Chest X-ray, PA view. Patient: 61 years old, sex F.
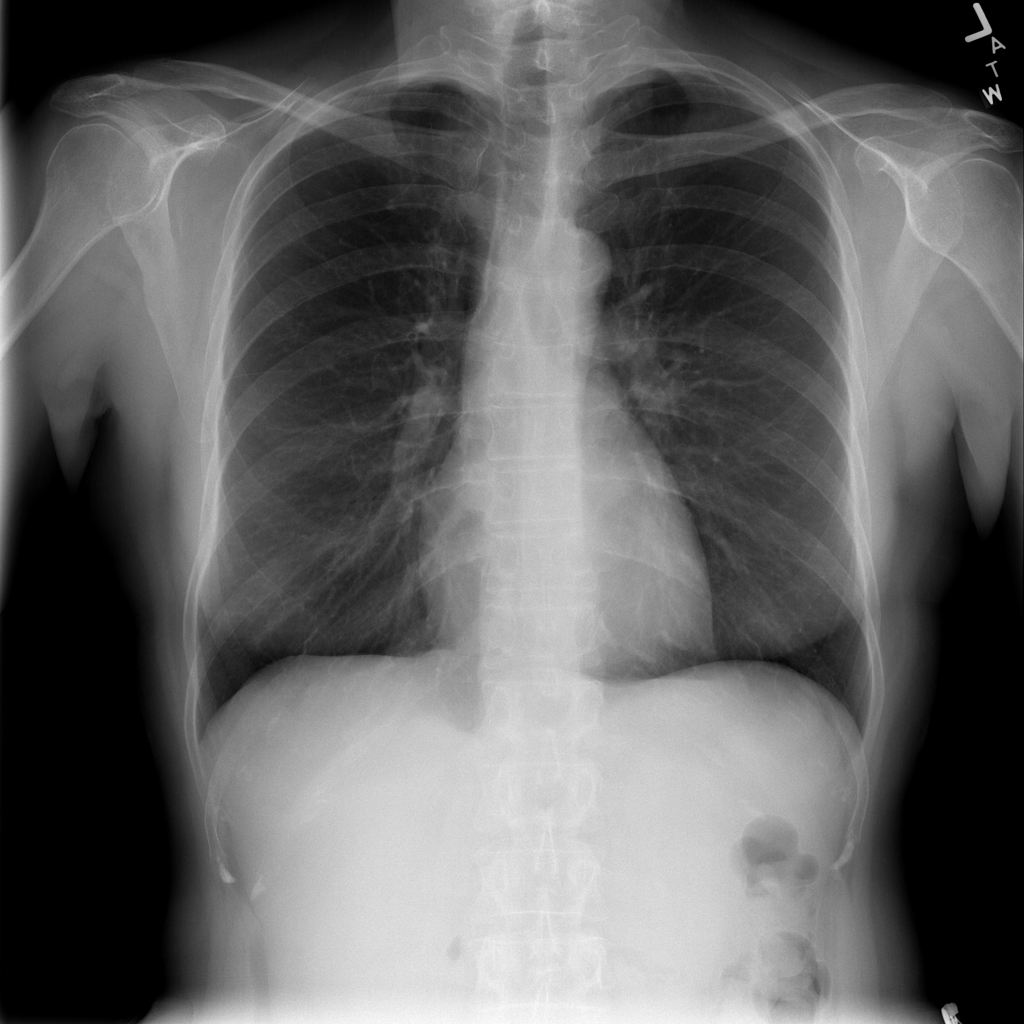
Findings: No Finding